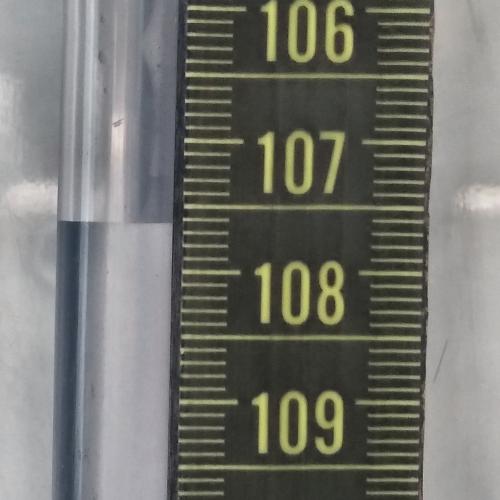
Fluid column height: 107.6 cm